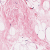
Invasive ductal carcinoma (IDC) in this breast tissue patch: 0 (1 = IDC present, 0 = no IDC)